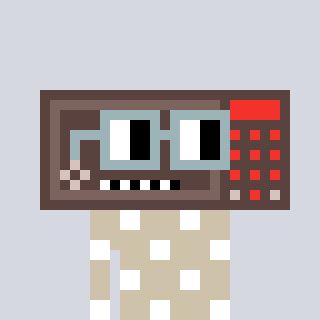
a pixel art character with square dark gray glasses, a wallsafe-shaped head and a bege-colored body on a cool background